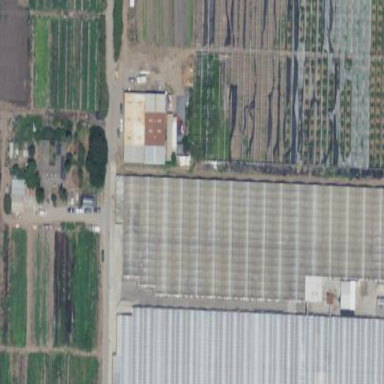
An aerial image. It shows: Greenhouse.